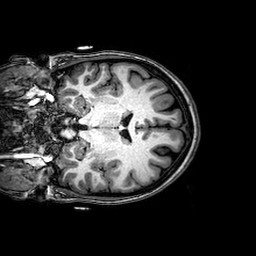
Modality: T1w
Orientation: coronal
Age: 22
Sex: female
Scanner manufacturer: philips
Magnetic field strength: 3 T
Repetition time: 0.00824 s
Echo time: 0.00379 s